Current action and preconditions to check: trajectory_clear

Your task: For each precondition in the list above, predict whether it will hold at this action.

Consider the current scene as observed from the mobile robot's camera, and analyze the predicted future states of all dynamic agents (e.g., people, animals, vehicles, or any moving entities) within the NEXT SECOND.

IMPORTANT: Only answer "very likely" if you are absolutely certain—based on strong, clear evidence—that a dynamic agent will violate the precondition in the predicted future state. Do NOT answer "very likely" for unlikely, ambiguous, or low-probability risks.

Ask yourself for each precondition: Is there a high probability, with clear and convincing evidence, that the predicted future states of any dynamic agent will interfere with the predicted future state of the currently executing action within the NEXT SECOND, causing that precondition to fail?

Assess the risk level based on these predictions. Use "likely" or "very likely" if motions create a clear risk of interference.

Use "neutral" or "improbable" if agents are nearby but their predicted paths are clearly diverging or non-conflicting.

Failure Risk Categories: "very improbable", "improbable", "neutral", "likely", "very likely"

Answer Format: Output ONLY the probability_of_failure value from these categories: "very improbable", "improbable", "neutral", "likely", "very likely"

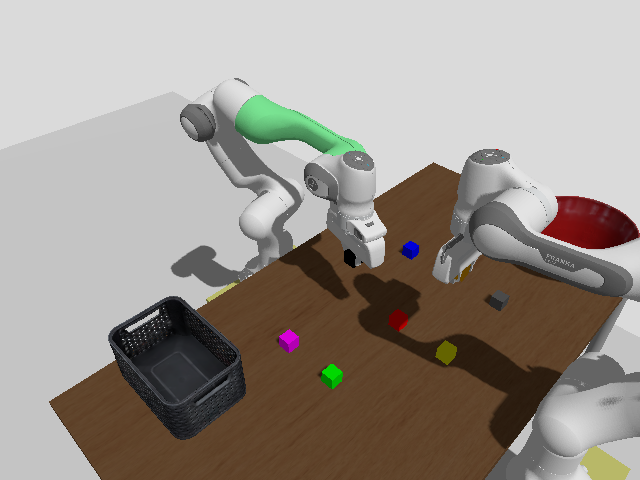

Answer: improbable